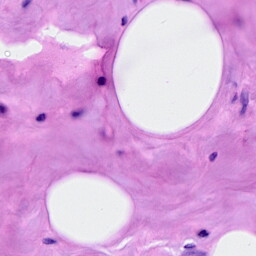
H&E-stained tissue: Breast